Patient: sex M, age 79
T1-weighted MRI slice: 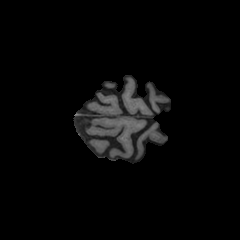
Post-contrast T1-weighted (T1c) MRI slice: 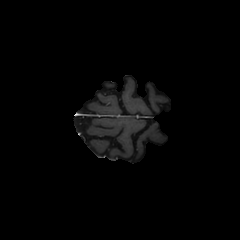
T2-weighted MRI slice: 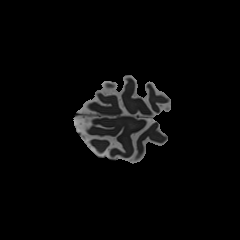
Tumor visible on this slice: no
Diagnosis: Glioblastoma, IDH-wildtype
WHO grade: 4